Field crop: maize
Growth stage: 1
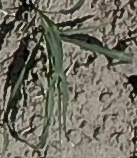
Species: sorghum